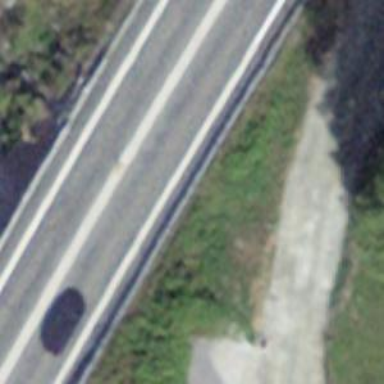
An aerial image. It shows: Motor road bridge with asphalt surface. The bridge is part of trunk highway.